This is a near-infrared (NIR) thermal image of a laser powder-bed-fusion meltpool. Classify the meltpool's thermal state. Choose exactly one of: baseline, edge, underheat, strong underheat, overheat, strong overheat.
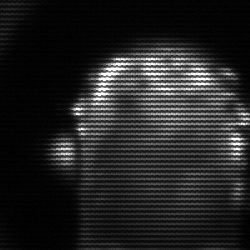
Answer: baseline